Field crop: maize
Growth stage: 2
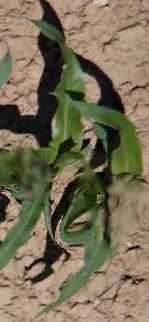
Species: maize